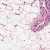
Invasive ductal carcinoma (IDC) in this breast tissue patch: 0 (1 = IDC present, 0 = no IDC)